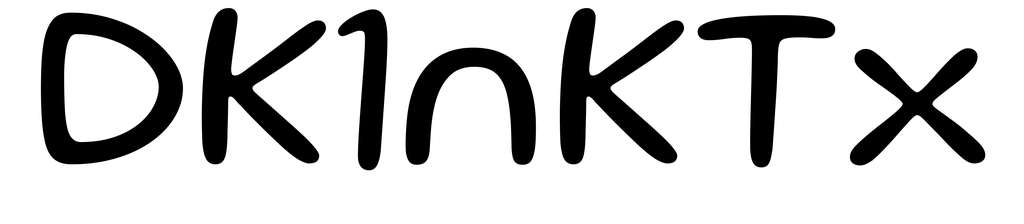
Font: Gluten_Light